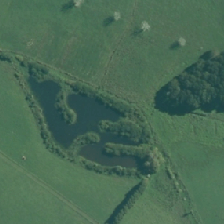
Land cover: lake_pond